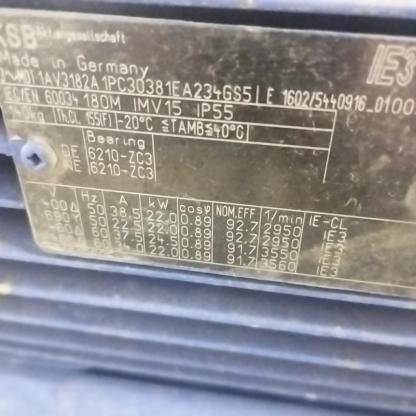
Klasa: tabliczka-znamionowa